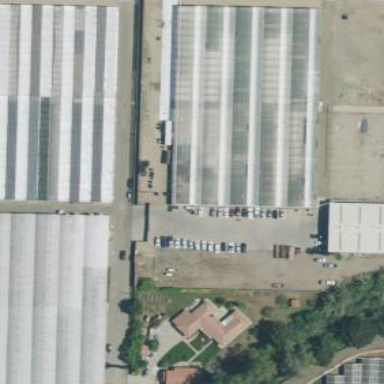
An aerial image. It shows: Greenhouse.